Interaction volume radius: 5 \u00c5
Interaction volume height: 20 \u00c5
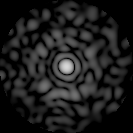
Disorder parameter: 0.8107